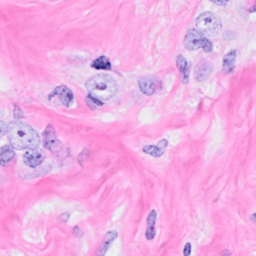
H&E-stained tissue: Breast